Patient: sex M, age 31
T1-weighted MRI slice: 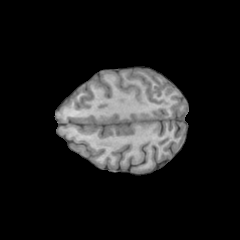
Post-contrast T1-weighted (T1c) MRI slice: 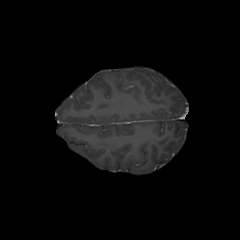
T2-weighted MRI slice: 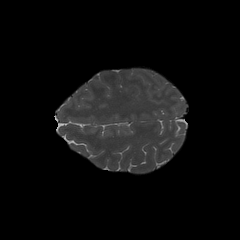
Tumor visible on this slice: no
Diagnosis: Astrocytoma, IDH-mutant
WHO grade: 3